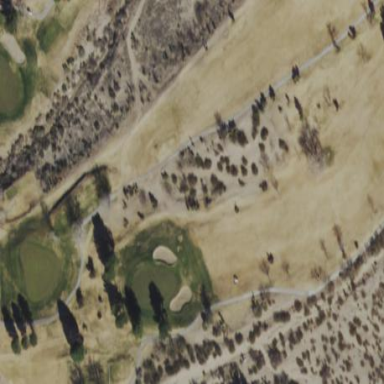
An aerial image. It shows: Golf bunker filled with natural sand.